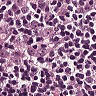
Metastatic tissue present: yes